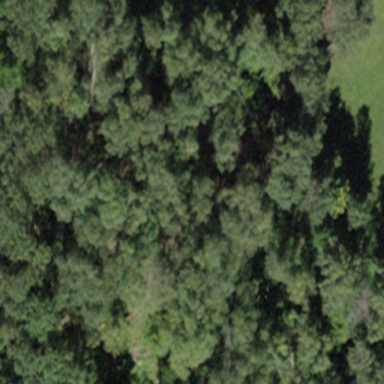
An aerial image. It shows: Forest area.